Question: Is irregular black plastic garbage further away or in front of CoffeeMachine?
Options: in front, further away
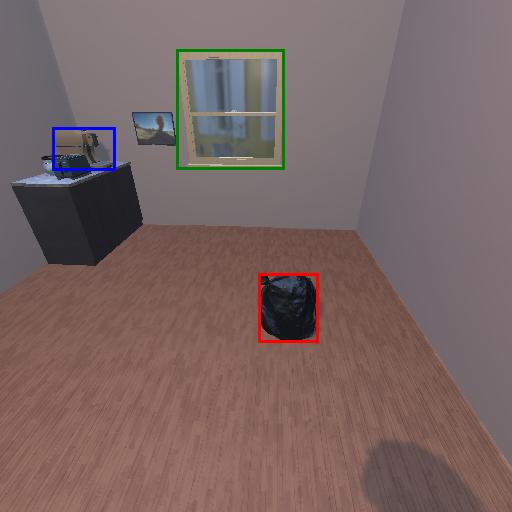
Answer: in front